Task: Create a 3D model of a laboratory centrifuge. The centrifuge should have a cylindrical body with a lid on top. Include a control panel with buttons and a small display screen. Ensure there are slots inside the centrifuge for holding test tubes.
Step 442:
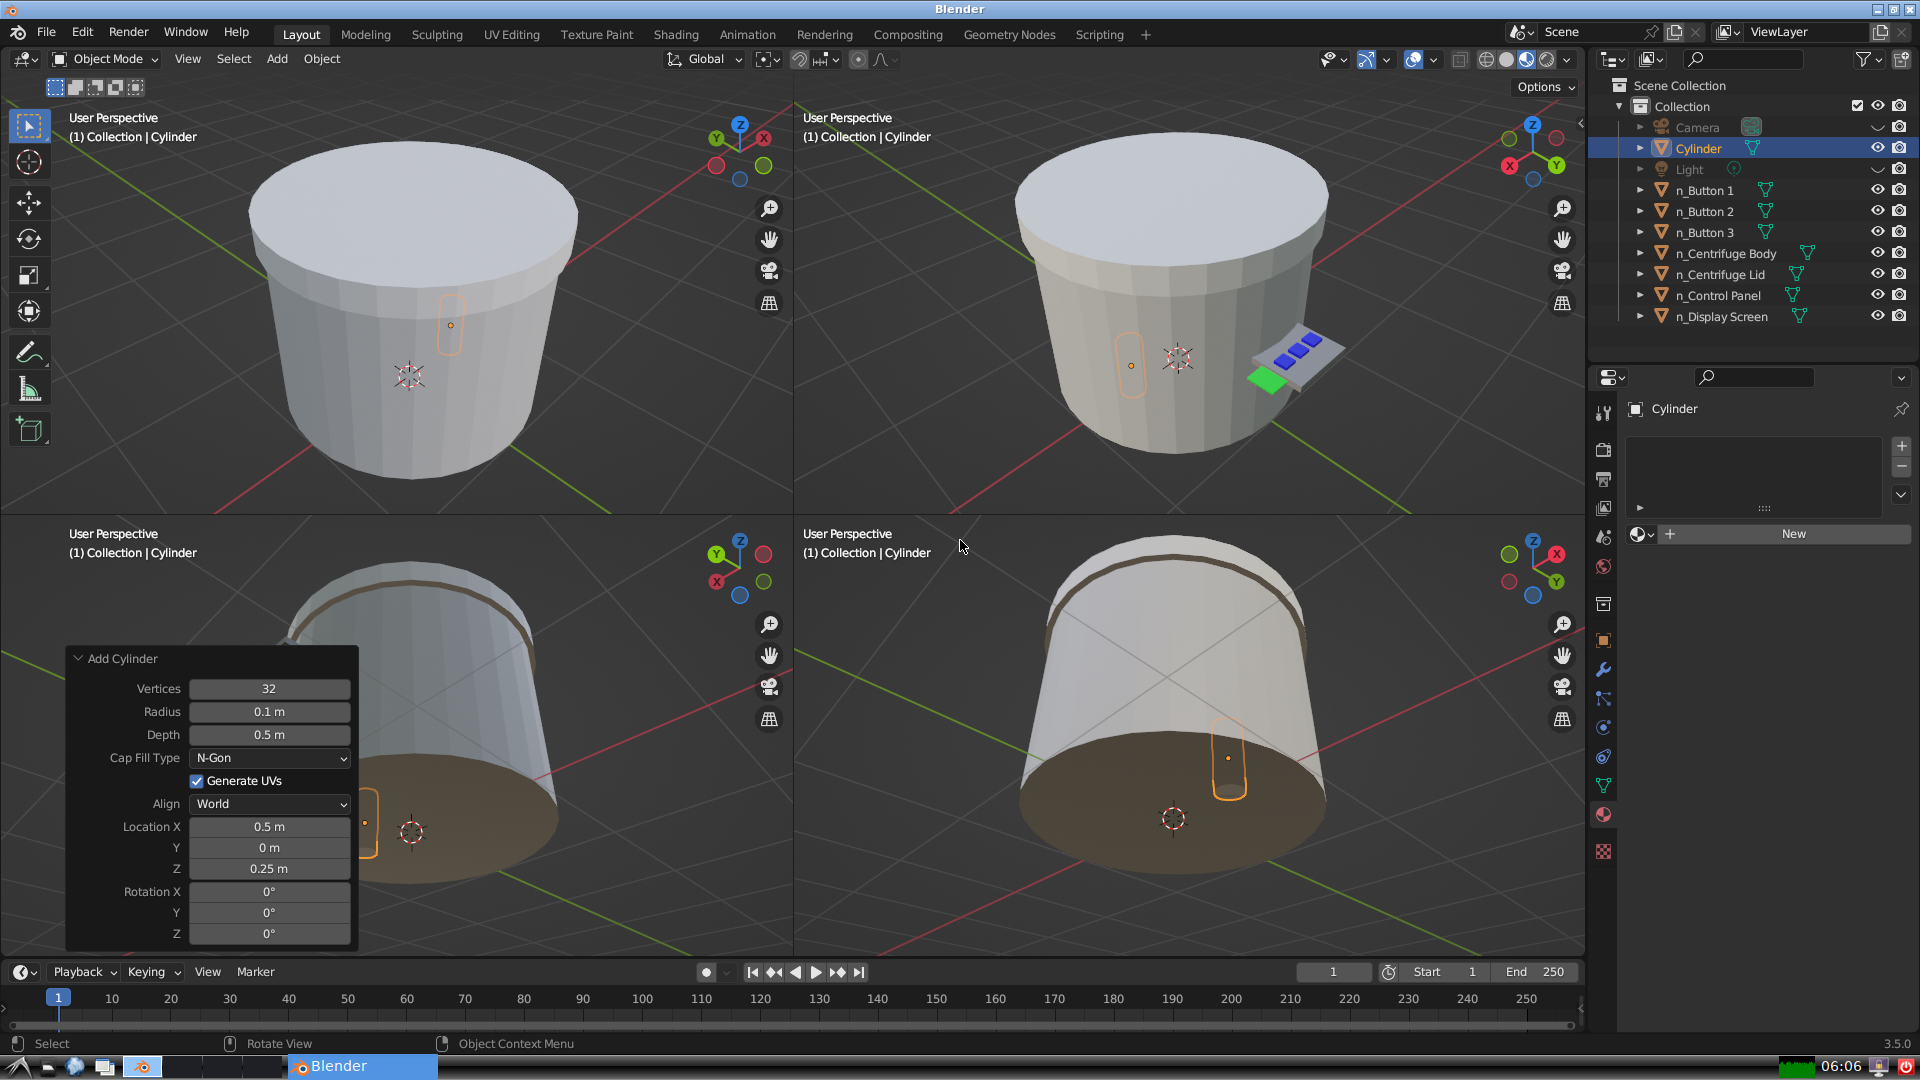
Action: {"key_press": ['Ctrl, Home']}